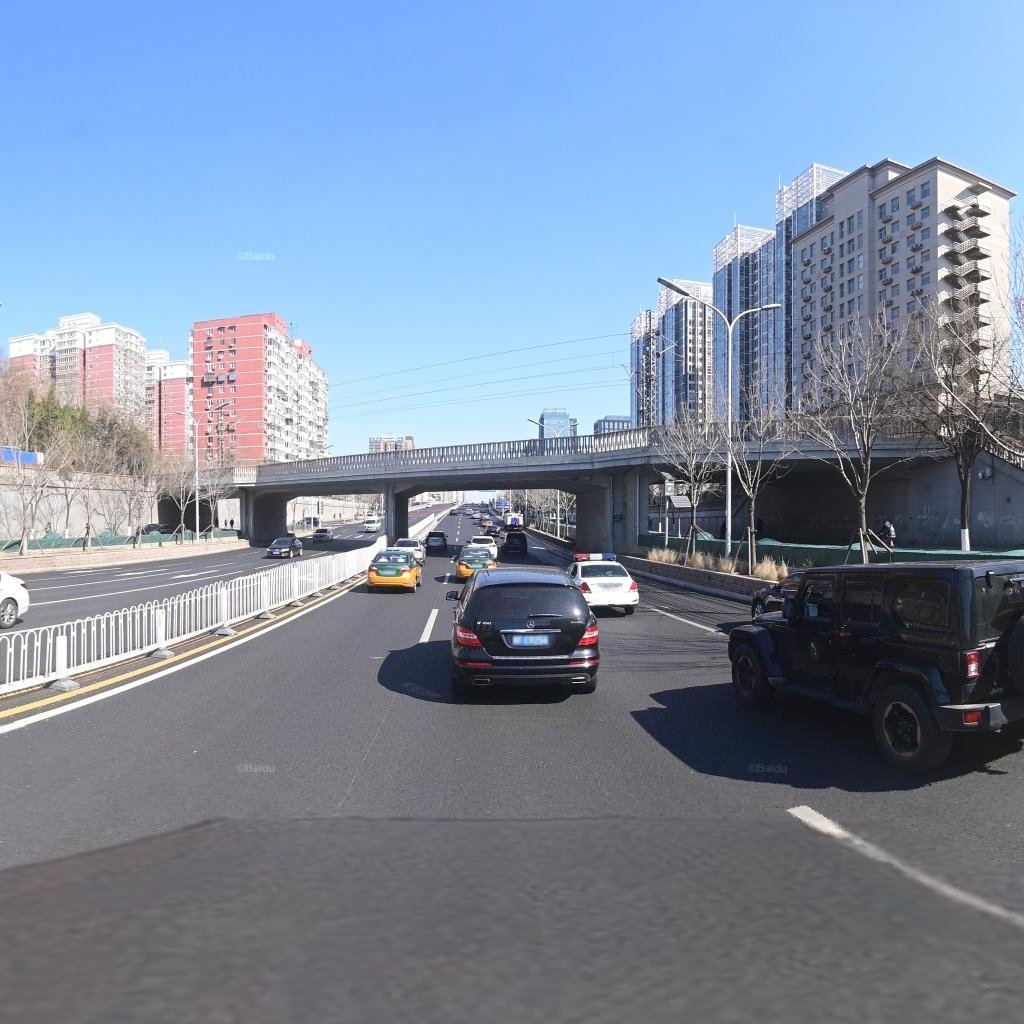
Region: Dongcheng
Road damage annotations: longitudinal crack